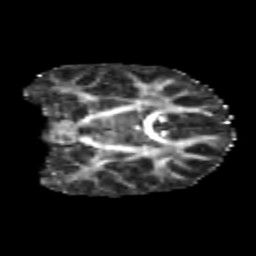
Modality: FA
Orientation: coronal
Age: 6
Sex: male
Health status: healthy